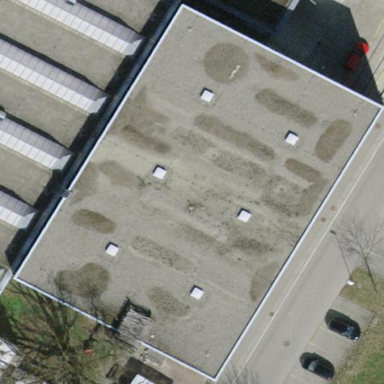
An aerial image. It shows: Industrial building with flat roof.